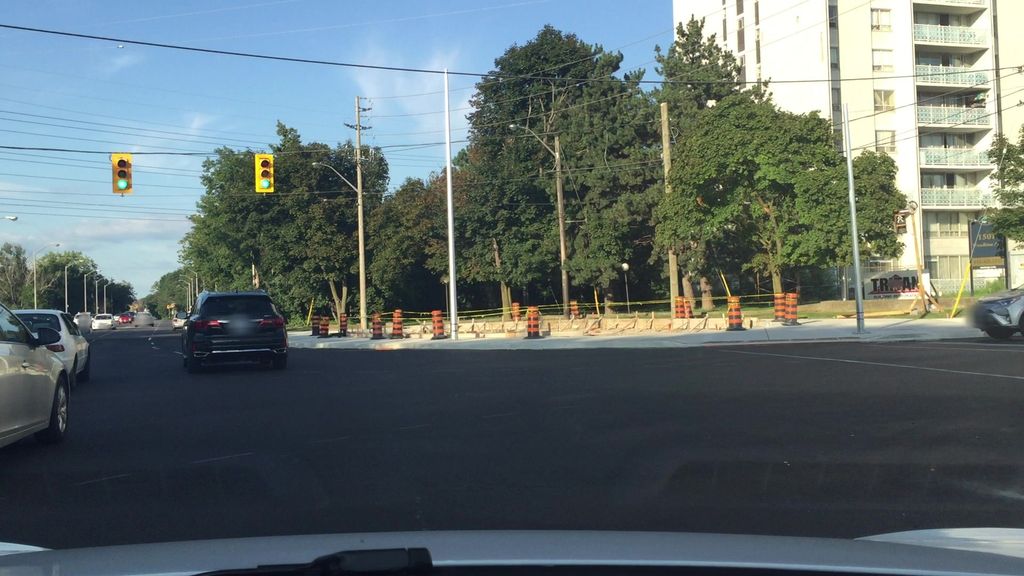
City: toronto